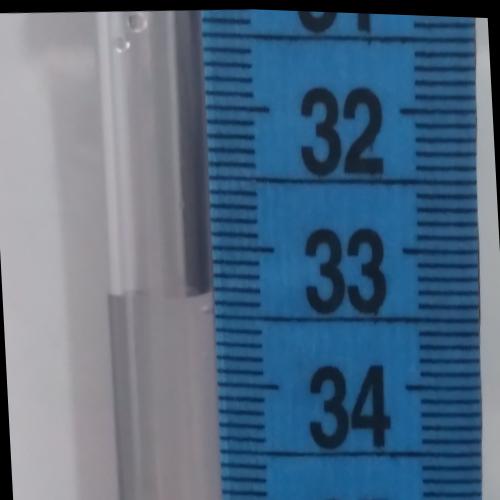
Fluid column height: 33.3 cm